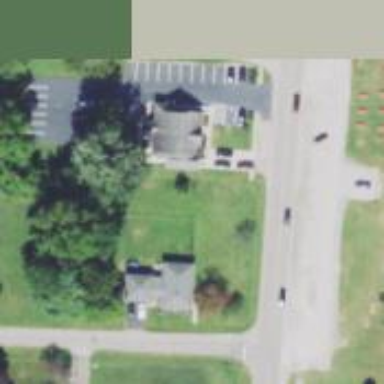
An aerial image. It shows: Veterinary facility.